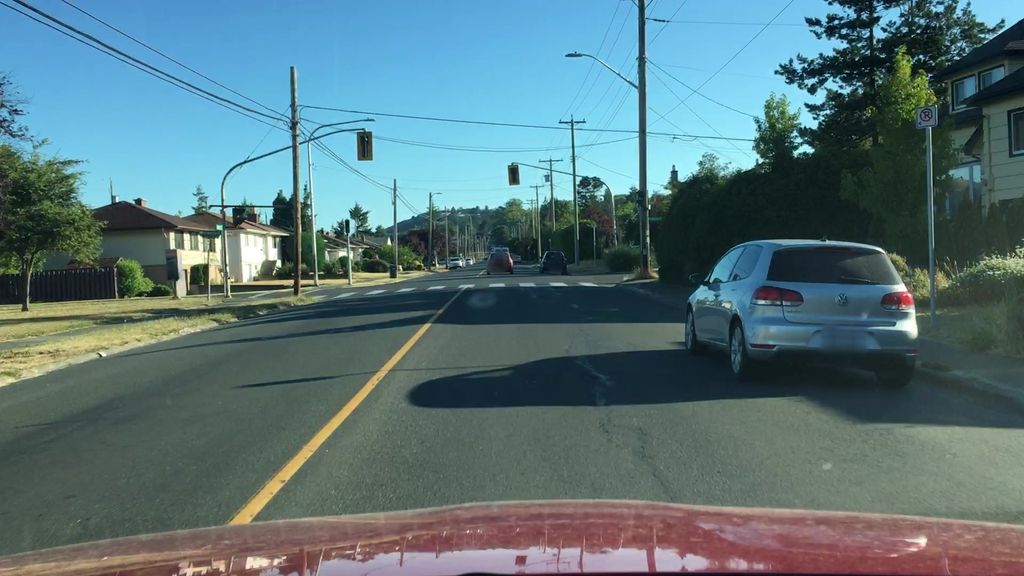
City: victoria